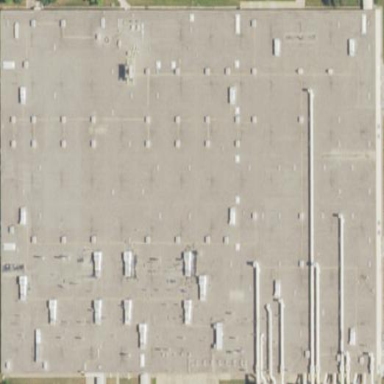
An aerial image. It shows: Industrial building.